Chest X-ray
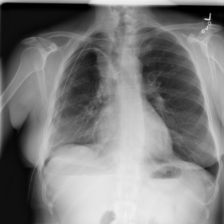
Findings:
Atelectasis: negative
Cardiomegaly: negative
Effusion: negative
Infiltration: negative
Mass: negative
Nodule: negative
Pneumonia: negative
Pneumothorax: positive
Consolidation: negative
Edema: negative
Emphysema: negative
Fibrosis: negative
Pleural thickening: negative
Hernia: negative